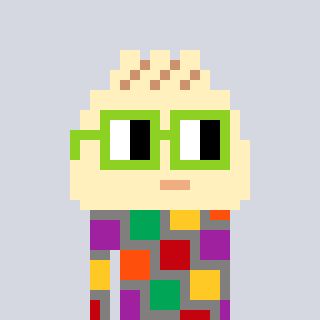
a pixel art character with square light green glasses, a porkbao-shaped head and a bluegrey-colored body on a cool background